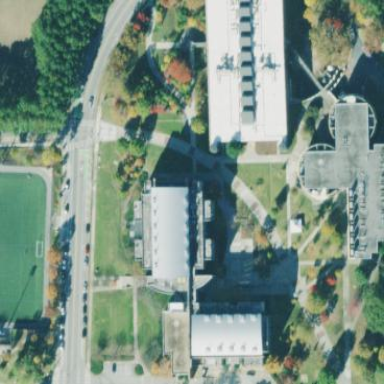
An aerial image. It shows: Academic/research building at Gatech.